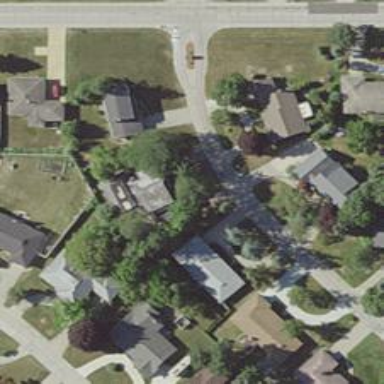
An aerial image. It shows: Driveway.